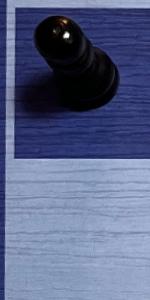
Label: Empty